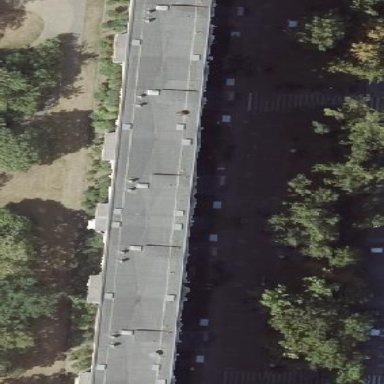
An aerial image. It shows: Building with apartments and flat roof.